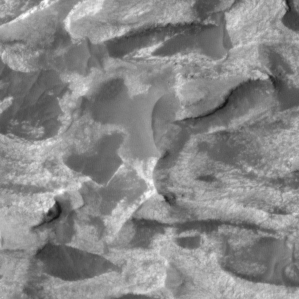
Label: non_frost